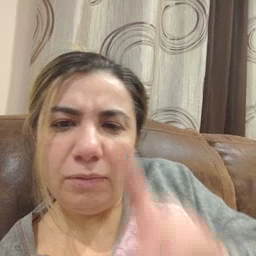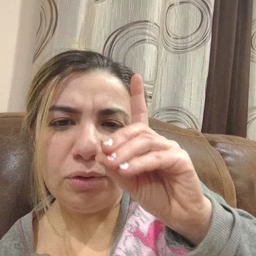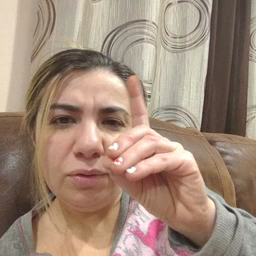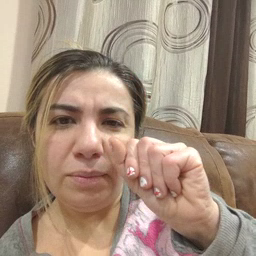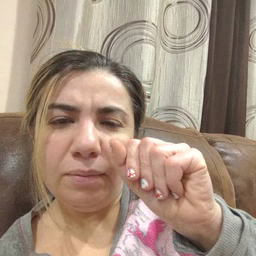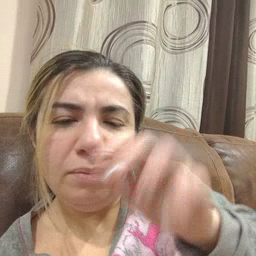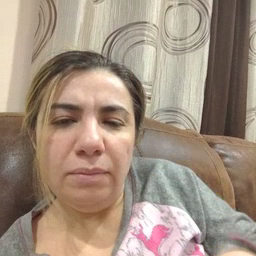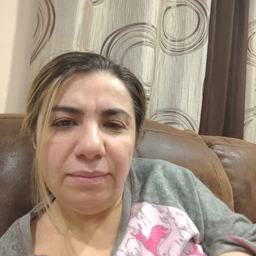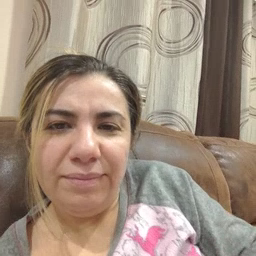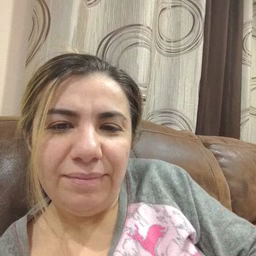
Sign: drawer